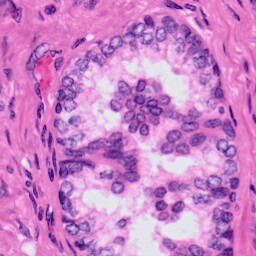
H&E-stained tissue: Prostate